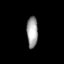
Tissue: lung
Cell type: Myeloid cells
Senescence score: 0.2285
Nuclear area (px): 341
Mean DAPI intensity: 158.789